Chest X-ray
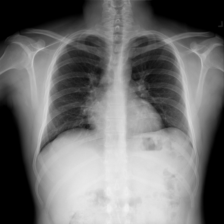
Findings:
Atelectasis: negative
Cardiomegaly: negative
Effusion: negative
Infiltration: negative
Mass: negative
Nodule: negative
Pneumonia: negative
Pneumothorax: negative
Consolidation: negative
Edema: negative
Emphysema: negative
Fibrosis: negative
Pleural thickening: negative
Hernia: negative